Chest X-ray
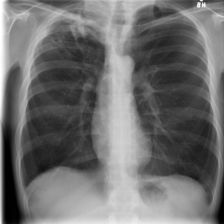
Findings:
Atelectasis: negative
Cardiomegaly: negative
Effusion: negative
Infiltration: positive
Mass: negative
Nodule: positive
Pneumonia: negative
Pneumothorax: negative
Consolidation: negative
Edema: negative
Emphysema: negative
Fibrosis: negative
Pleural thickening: positive
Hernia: negative